Aerial crown-view tile of a tropical tree (Barro Colorado Island, Panama), acquired 20250512:
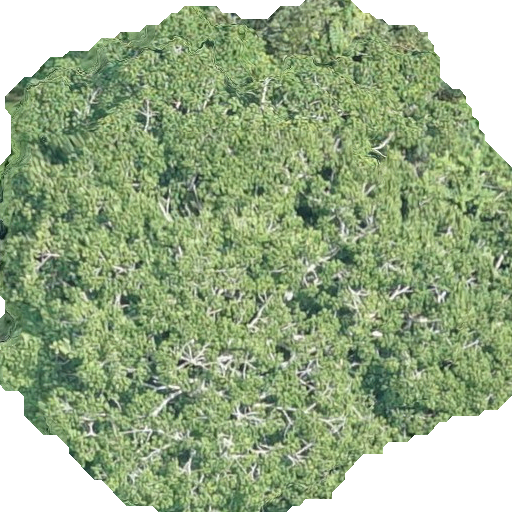
Species: Sterculia apetala
GBIF accepted scientific name: Sterculia apetala
Crown area: 325.549 m²